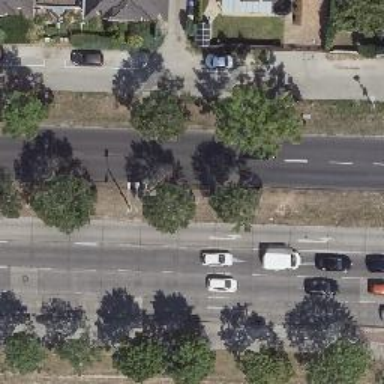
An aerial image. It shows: Beautiful avenue lined with deciduous broadleaved trees.